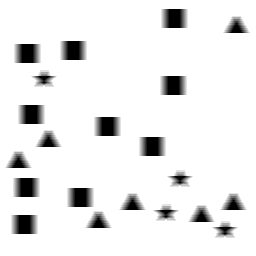
Squares: 10
Triangles: 7
Stars: 4
Total shapes: 21